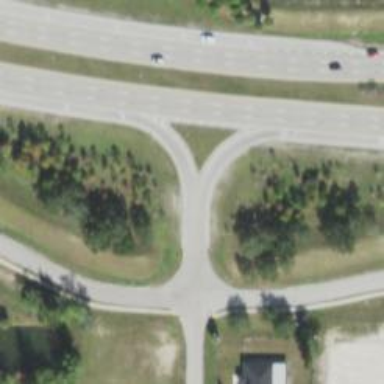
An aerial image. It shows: Trunk link highway.